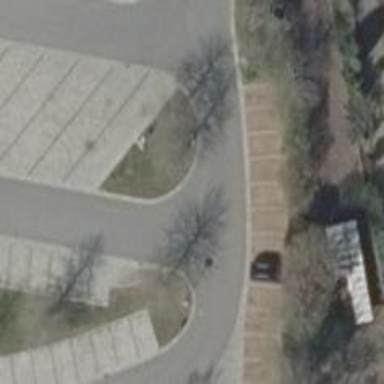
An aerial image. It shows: Paved parking aisle designated as service road.